Question: Below is the dataset I've got.
Person, Format and different roles (bit).
I would like to get all the rows where each group has all 3 roles selected. For ex: Novel format does not have Editor role selected. So I would like to get data that does not contain records.
How can I achieve that?

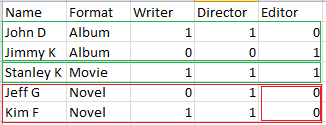
Answer: Your first question is "I would like to get all the rows where each Format group has all 3 roles selected." You can approach this with window functions:
'''
select name, format, write, director, editor
from (select t.*,
max(cast(writer as int)) over (partition by format) as maxwriter,
max(cast(director as int)) over (partition by format) as maxdirector,
max(cast(editor as int)) over (partition by format) as maxeditor
from table t
) t
where maxwriter = 1 and maxdirector = 1 and maxeditor = 1;
'''
If you want to get rows where there is no editor, you can use a similar approach, just change the 'where' clause:
'''
where maxwriter = 1 and maxdirector = 1 and maxeditor = 0;
'''